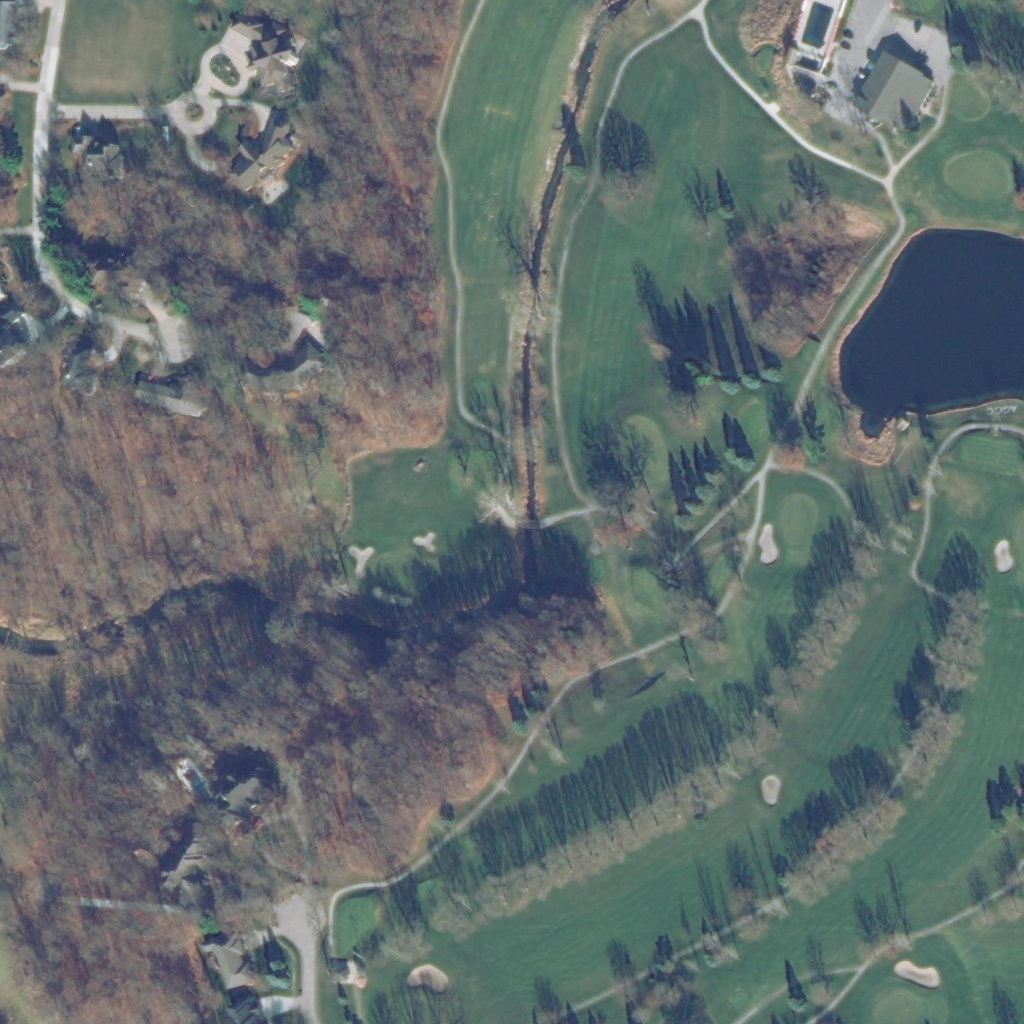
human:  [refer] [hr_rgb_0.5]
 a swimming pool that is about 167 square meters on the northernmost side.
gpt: <box>[[78, 0, 81, 4, 0]]</box>

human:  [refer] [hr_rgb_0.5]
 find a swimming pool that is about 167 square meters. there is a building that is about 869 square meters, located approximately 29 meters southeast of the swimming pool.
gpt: <box>[[78, 0, 81, 4, 0]]</box>